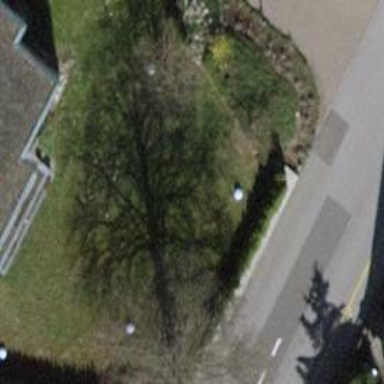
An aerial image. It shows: Avenue of trees.